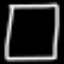
Label: square